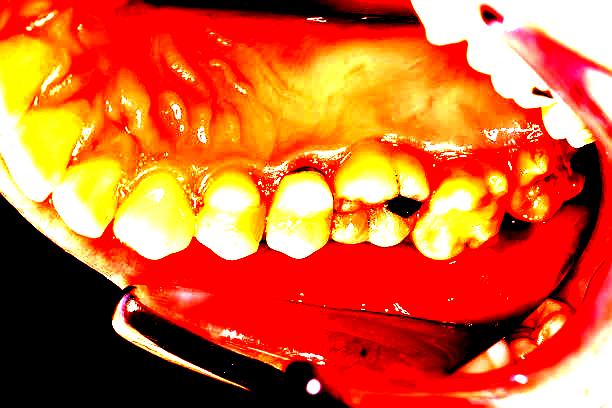
Condition: Gingivitis